Question: I'm trying to change the background color of a Treepanel in extjs 4. So far I've created a custom css class with the desired color and applied it to the panel and its view
'''
{
baseCls: "mycustomclass",
viewConfig: {baseCls: "mycustomclass"}
(...)
}
'''
And this code sets the background of the panel area everywhere but for the tree nodes. Tree nodes are still white. So my question is how to set the background color of the entire tree panel, including nodes.
here's a screenshot of how it looks like - the greenish color is my treepanel area. The nodes also belong to treepanel but are white

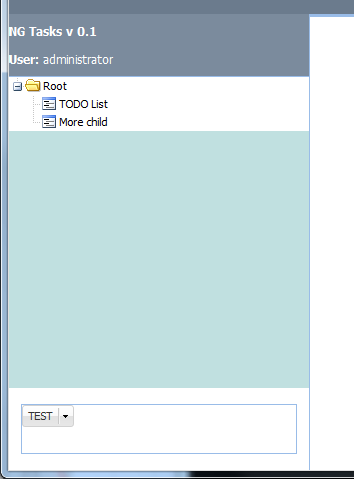
Answer: I have found a solution and here it is:
'''
.navpanel
{
background-color: #c0c0c0;
}
.navpanel .x-grid-cell
{
background-color:#c0c0c0;
}
.navpanel .x-grid-row-selected .x-grid-cell, .x-grid-row-selected .x-grid-rowwrap-div
{
background-color:#f0f0f0 !important;
font-weight: bold;
}
'''
The 'navpanel' class is applied to my treepanel's view (via viewConfig).
All other classes are overrides to standard extjs css so they need to be loaded after extjs css. Google Chrome's 'inspect element' function was very helpful here.